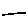
Label: line